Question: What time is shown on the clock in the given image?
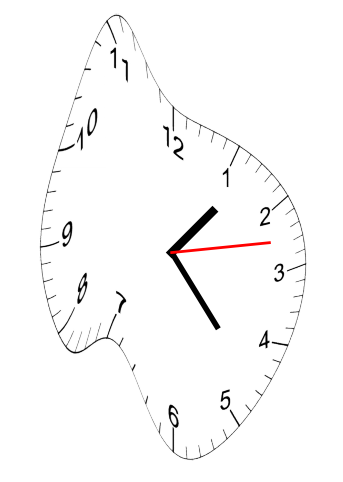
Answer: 01:23:13